Question: How can I make the content of the pushpin overflow the pushpin Icon. It seems I can only display very small text which fits within the pushpin. I have tried simply setting the content value as text, creating a TextBlock and setting the TextBlock as the content but all yield the same result.
'''
pushpin.Background = new SolidColorBrush(Colors.Yellow);
pushpin.Foreground = new SolidColorBrush(Colors.Black);
TextBlock ppContent = new TextBlock();
//ppContent.TextWrapping = TextWrapping.WrapWithOverflow;
ppContent.Text = "heyyyyyyyy yyyyyyyyy";
ppContent.Width = 333;
ppContent.Height = 333;
pushpin.Content = ppContent ;
pushpin.Tag = pinLabel;
pushpin.Location = location;
'''

As you can see in the image above, the text is cut off!
Another route I tried was to define a 'ControlTemplate'. I can successfully get the ControlTemplate to display a new icon no problem by defining a 'ControlTemplate' in the 'Application.Resources':
'''
<ControlTemplate x:Key="PushPinTemplate">
<Grid>
<TextBlock Name="textBlock1" Text="{Binding Content}" Grid.Column="0" Grid.Row="0" Foreground="Black"></TextBlock>
<Rectangle Width="10" Height="10" Margin="0 35 0 0">
<Rectangle.Fill>
<ImageBrush ImageSource="pack://application:,,,/Images/DragHandleWhite.gif"/>
</Rectangle.Fill>
</Rectangle>
</Grid>
</ControlTemplate>
'''
and applying the template like so;
'''
pushpin.Template = (ControlTemplate)Application.Current.Resources["PushPinTemplate"];
'''
The problem with this now becomes, that I can not access 'textBlock1' from code behind to set the value to "heyyyyyyyy yyyyyyyyy".
Any help is greatly appreciated, I have been stuck on this problem for quite some time :(
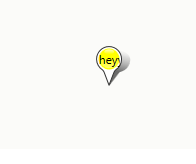
Answer: For option two: change the Text binding for your TextBlock to
'''
Text="{TemplateBinding Content}"
'''
Then just change the Content property of the pushpin to change the text.
Edit:
Make sure your ControlTemplate has the correct TargetType set. In your case it should be Pushpin. In your XAML, with your other namespace mappings (where it says xmlns) you need to add:
'''
xmlns:maps="clr-namespace:Microsoft.Maps.MapControl.WPF";assembly=Microsoft.Maps.MapControl.WPF"
'''
then your TargetType should be
'''
TargetType="maps:Pushpin"
'''